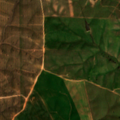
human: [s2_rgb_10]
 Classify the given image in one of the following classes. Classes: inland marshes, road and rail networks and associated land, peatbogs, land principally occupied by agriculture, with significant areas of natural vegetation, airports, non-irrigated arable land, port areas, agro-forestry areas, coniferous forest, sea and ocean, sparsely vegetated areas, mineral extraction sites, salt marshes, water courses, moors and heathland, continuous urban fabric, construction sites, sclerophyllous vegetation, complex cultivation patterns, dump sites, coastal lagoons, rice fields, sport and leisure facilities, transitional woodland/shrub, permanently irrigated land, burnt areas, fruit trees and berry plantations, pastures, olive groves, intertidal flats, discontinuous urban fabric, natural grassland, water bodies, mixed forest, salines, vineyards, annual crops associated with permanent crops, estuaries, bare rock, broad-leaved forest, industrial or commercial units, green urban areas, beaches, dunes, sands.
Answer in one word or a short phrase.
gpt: non-irrigated arable land, olive groves